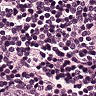
Metastatic tissue present: no